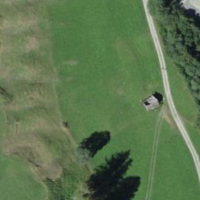
EUNIS habitat code: 24
Species observed at this site:
Aglais io
Saxifraga aizoides
Cupido minimus
Melanargia galathea